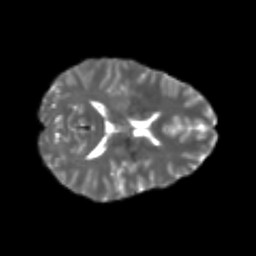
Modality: T2w
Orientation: axial
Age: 24
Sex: female
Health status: healthy
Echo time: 0.074 s